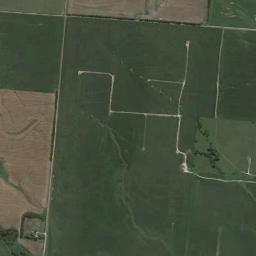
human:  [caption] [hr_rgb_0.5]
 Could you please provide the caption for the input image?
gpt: A green rectangular farm field .

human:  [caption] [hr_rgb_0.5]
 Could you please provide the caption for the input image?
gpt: There are some green and bare rectangular farmland .

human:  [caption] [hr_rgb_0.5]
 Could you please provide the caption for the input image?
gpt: Several green rectangular farmlands are on the ground and some paths go through the farmlands .

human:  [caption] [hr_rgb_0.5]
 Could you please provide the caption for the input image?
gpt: Several dirt roads are in rectangular farmlands .

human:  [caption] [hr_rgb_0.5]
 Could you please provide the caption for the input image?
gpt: There are a green rectangular farmlands and a yellow one .